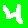
Digit: 4